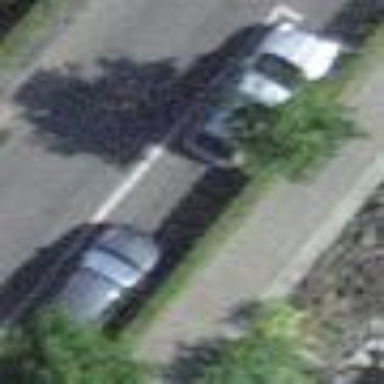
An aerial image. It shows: Parking lane.